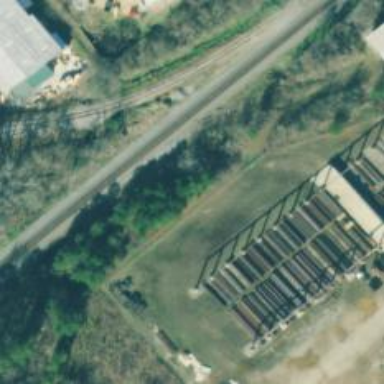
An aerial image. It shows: Abandoned spur railway.